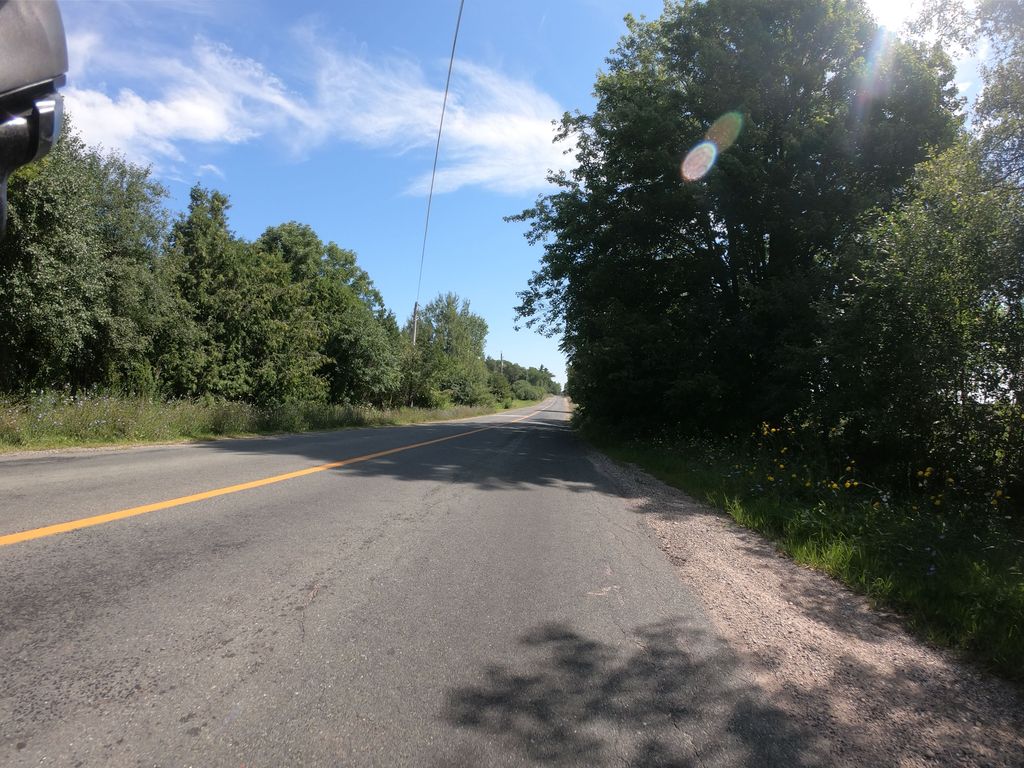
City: kitchener-waterloo